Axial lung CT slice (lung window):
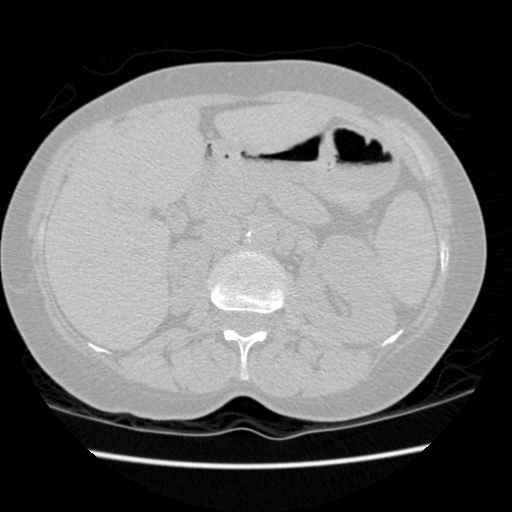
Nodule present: no